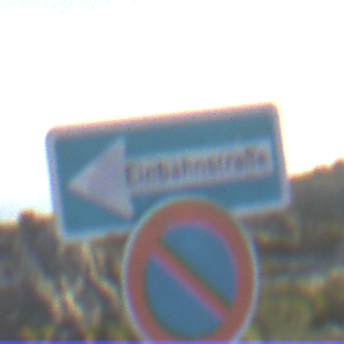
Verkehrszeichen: EinbahnstrasseLinksweisend
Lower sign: EingeschraenktesHalteverbot
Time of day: SunriseSunset
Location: Outdoor (Nature)
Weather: PartlyCloudy
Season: NotSpecified
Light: Natural